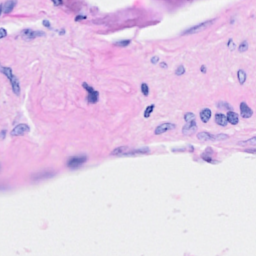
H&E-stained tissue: Breast